Question:
I'm pretty sure my regex is correct, but somehow it cannot capture the parameter and complaining no page found/match... I'm really stuck, if anyone can help me anything...heap thanks
This is the related part of my urls.py
'''
from django.conf.urls import *
from django.conf.urls.static import static
from api.views.forgot_password import password_reset
url(r'^reset_password/(?P<auth>\w+)/(?P<email>\w+)/$', password_reset),
'''
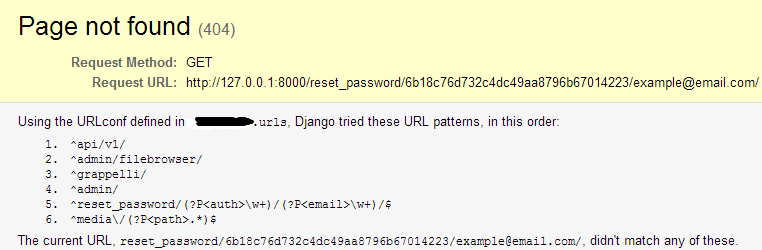
Answer: '(?P<email>\w+)' part is incorrect. '\w' match only digits, '_', alphabets (not '@', '.').
Use following url:
'''
'^reset_password/(?P<auth>\w+)/(?P<email>[^/]+)/$'
'''
This does not strictly match email. But that will not be issue because you should check email with User.email.